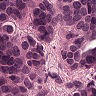
Metastatic tissue present: yes